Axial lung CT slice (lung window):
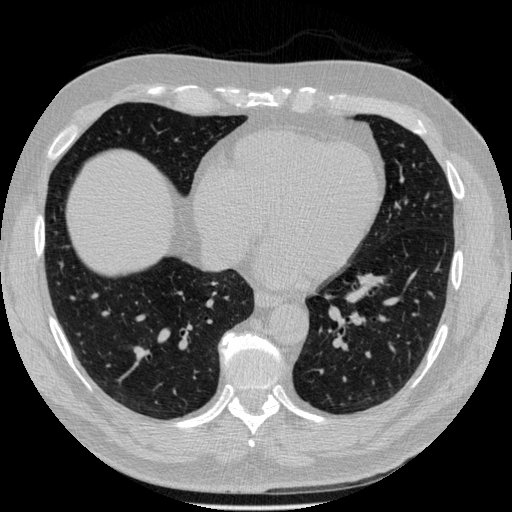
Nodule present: no